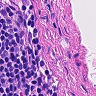
Metastatic tissue present: no